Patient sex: F
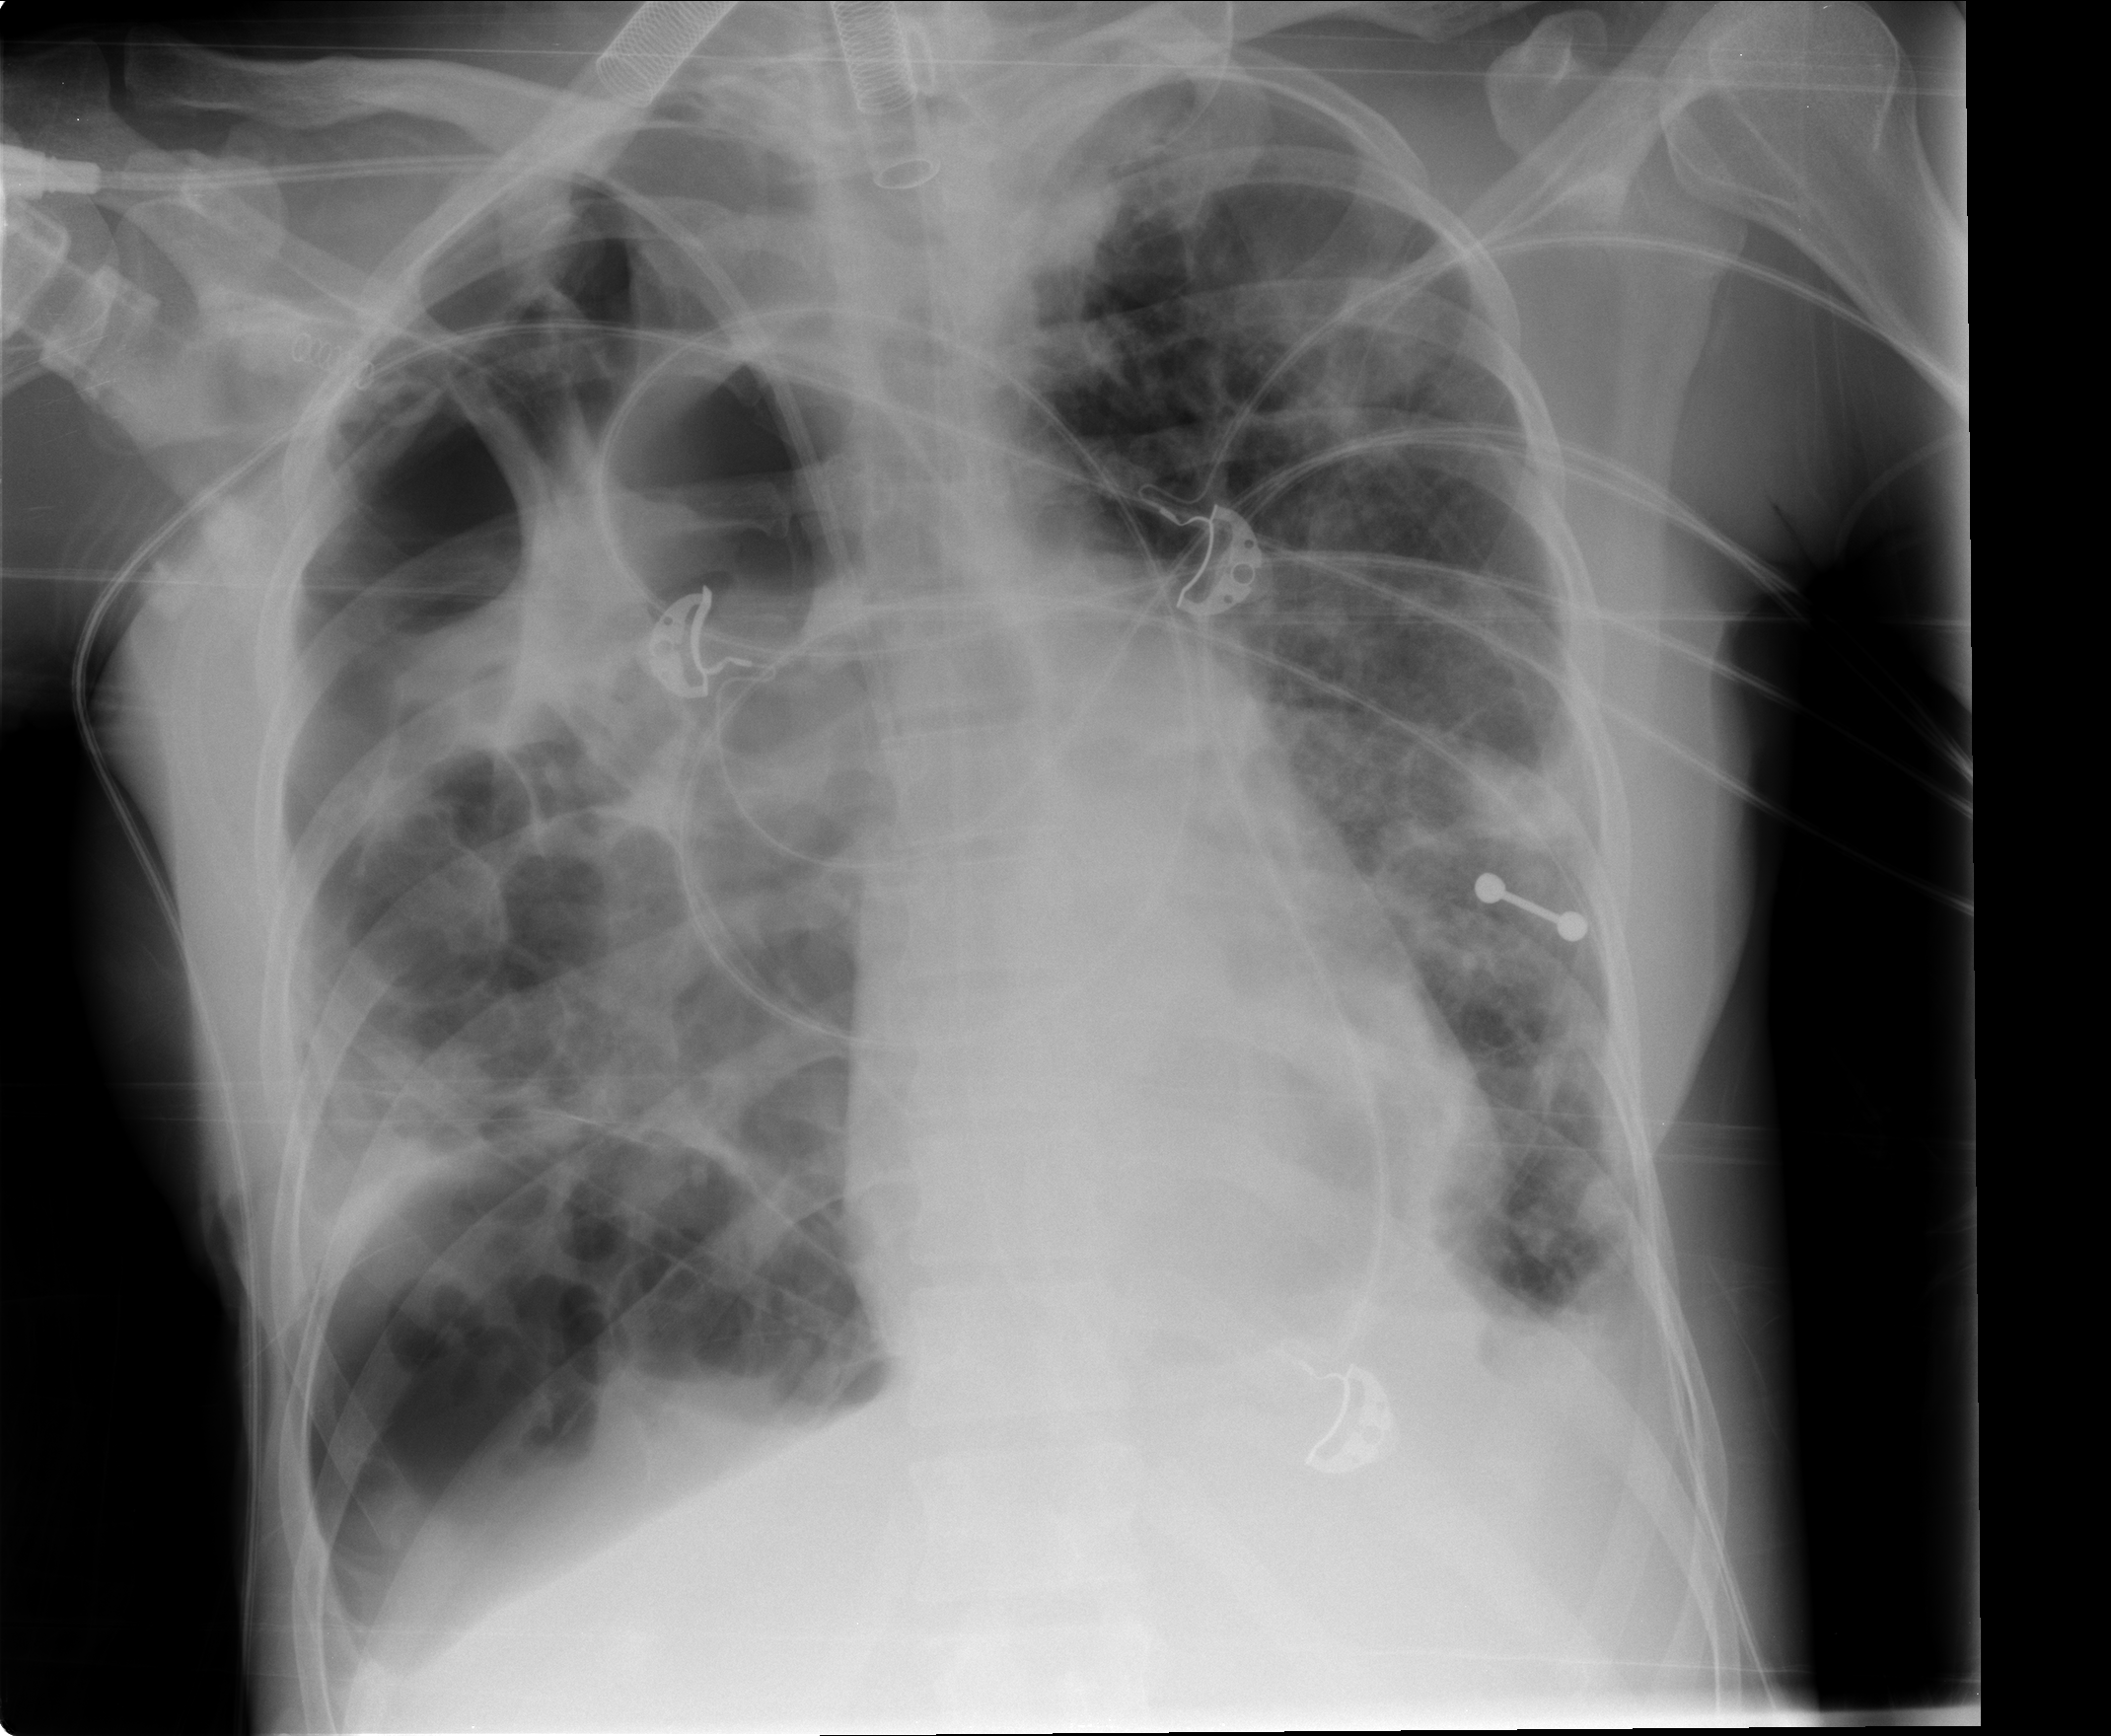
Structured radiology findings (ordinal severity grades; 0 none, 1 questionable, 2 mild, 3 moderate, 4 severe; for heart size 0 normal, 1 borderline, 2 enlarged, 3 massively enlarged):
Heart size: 0
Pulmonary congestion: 0
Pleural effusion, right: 2
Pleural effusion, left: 2
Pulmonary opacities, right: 2
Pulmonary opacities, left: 2
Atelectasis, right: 2
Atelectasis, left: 2